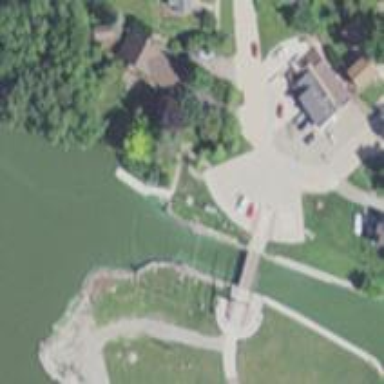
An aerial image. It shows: Lock gate on waterway.